Question: I want to make MyApp name show on the upper space as Facebook Samples shown.
But even the source code is the same with the sample's, the raw/layout data are the same, too. I don't know why MyApp shows only "You must log in first".
Is anything I missed?

Now I put my whole source code up to the share space: <URL>
And I found it seems not login successful if I input the right information.
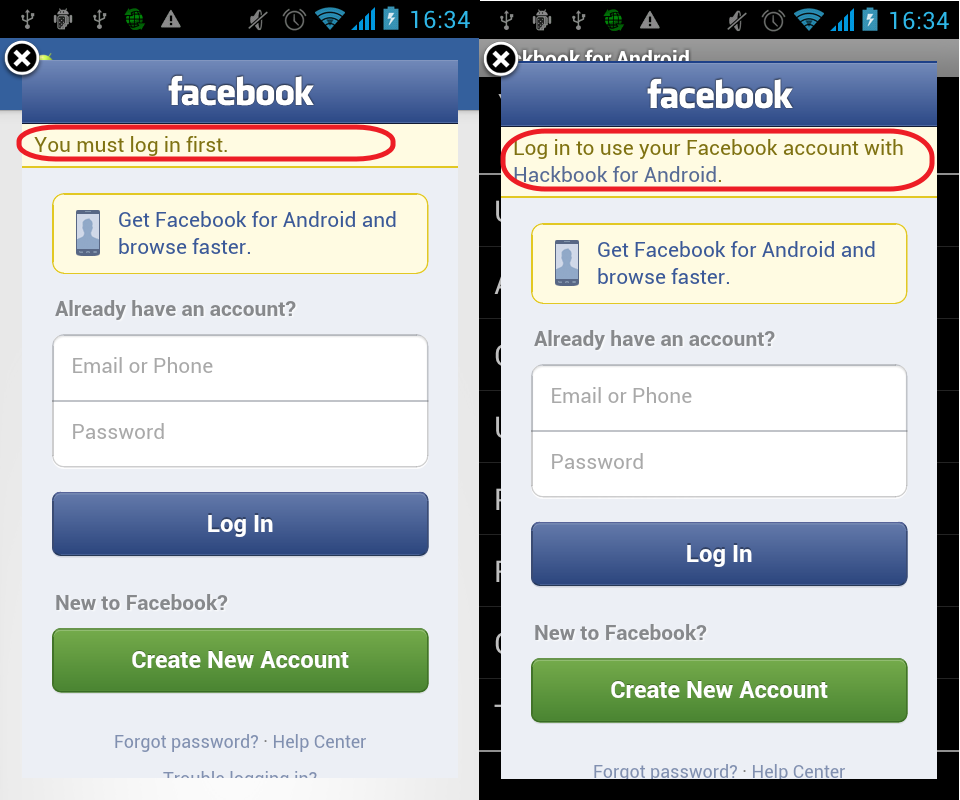
Answer: Finally, I found the problem..
I change to use the Facebook Sample And run with my app_id. And then I found there are error code when login dialog shows. "This app is in sandbox mode."
God! Isn't sandbox mode for "Developers"? Seems I misunderstand..